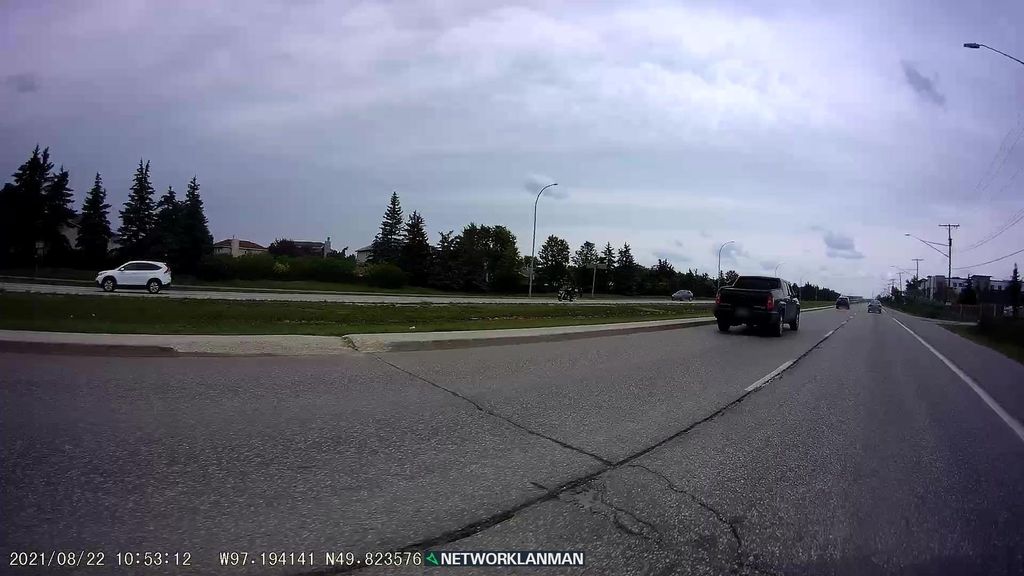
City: winnipeg